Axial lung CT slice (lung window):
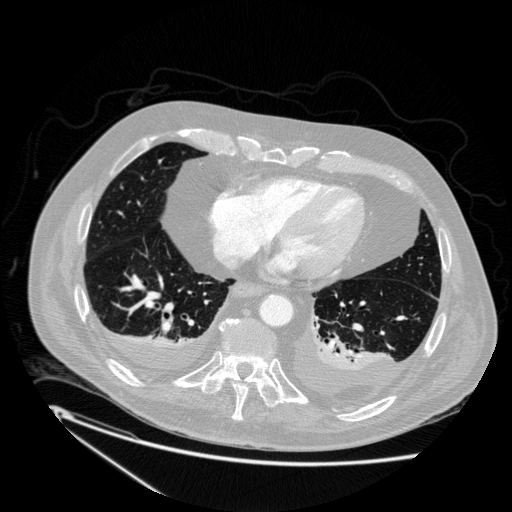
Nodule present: no